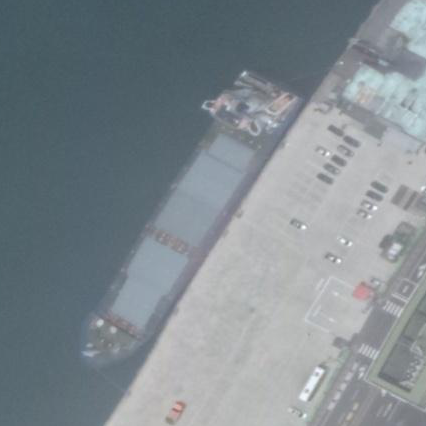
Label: civil